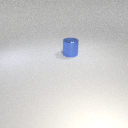
large blue metal cylinder